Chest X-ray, PA view. Patient: 51 years old, sex F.
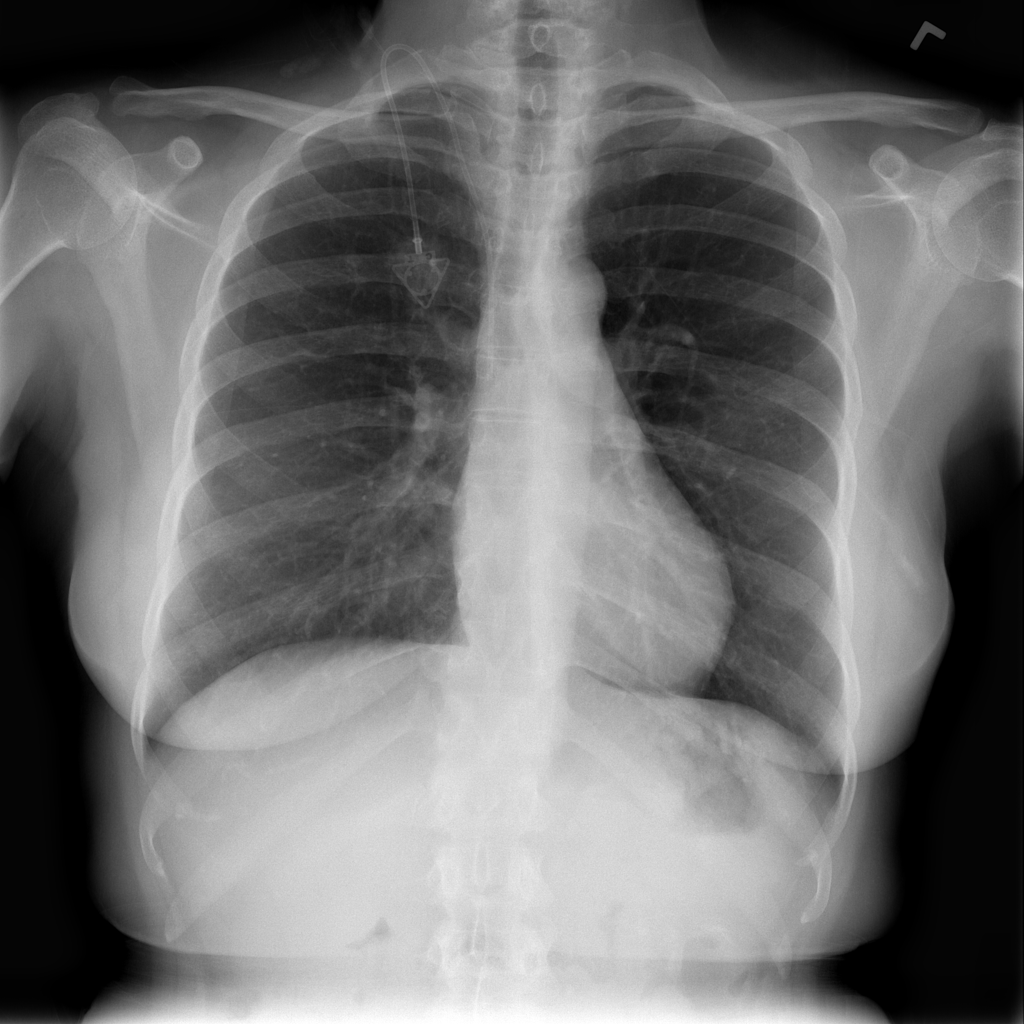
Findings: No Finding